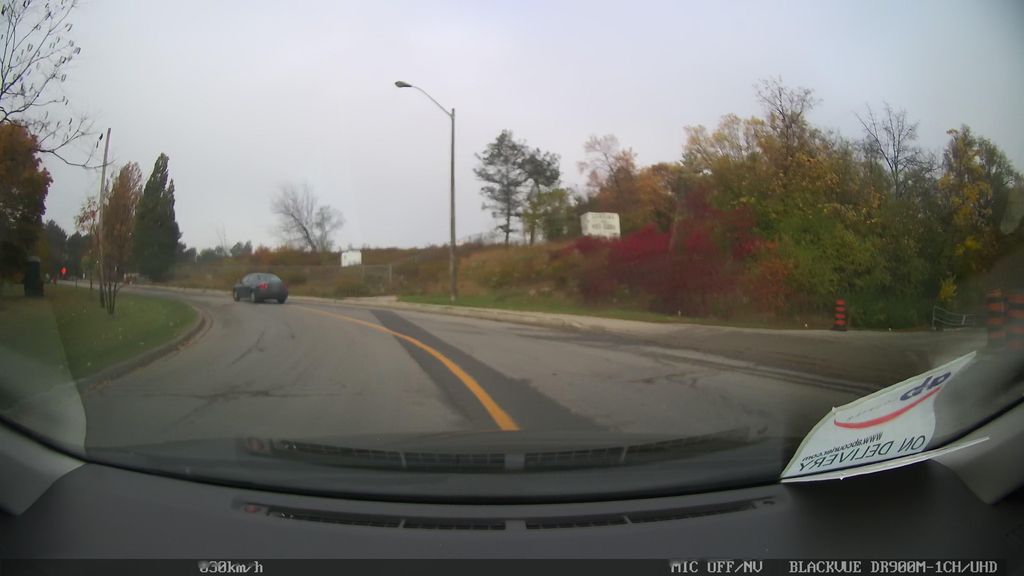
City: toronto